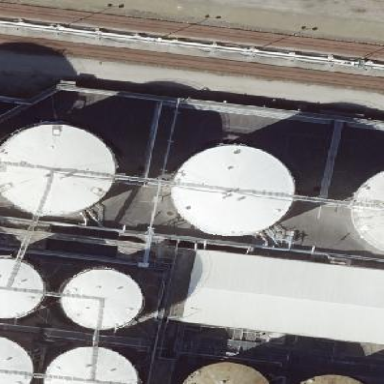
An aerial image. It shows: Storage tank which is man-made.